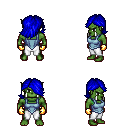
a pixel art fantasy rpg character, male body template, orc, green skin, blue vest, white pants, blue swoop hairstyle, gold gloves, four views (front, back, left, right), 2x2 character sprite sheet, small pixel art, hard edges, no anti-aliasing